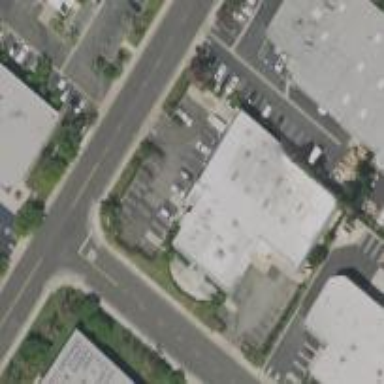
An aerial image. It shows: Commercial building.